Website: apple
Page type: payment
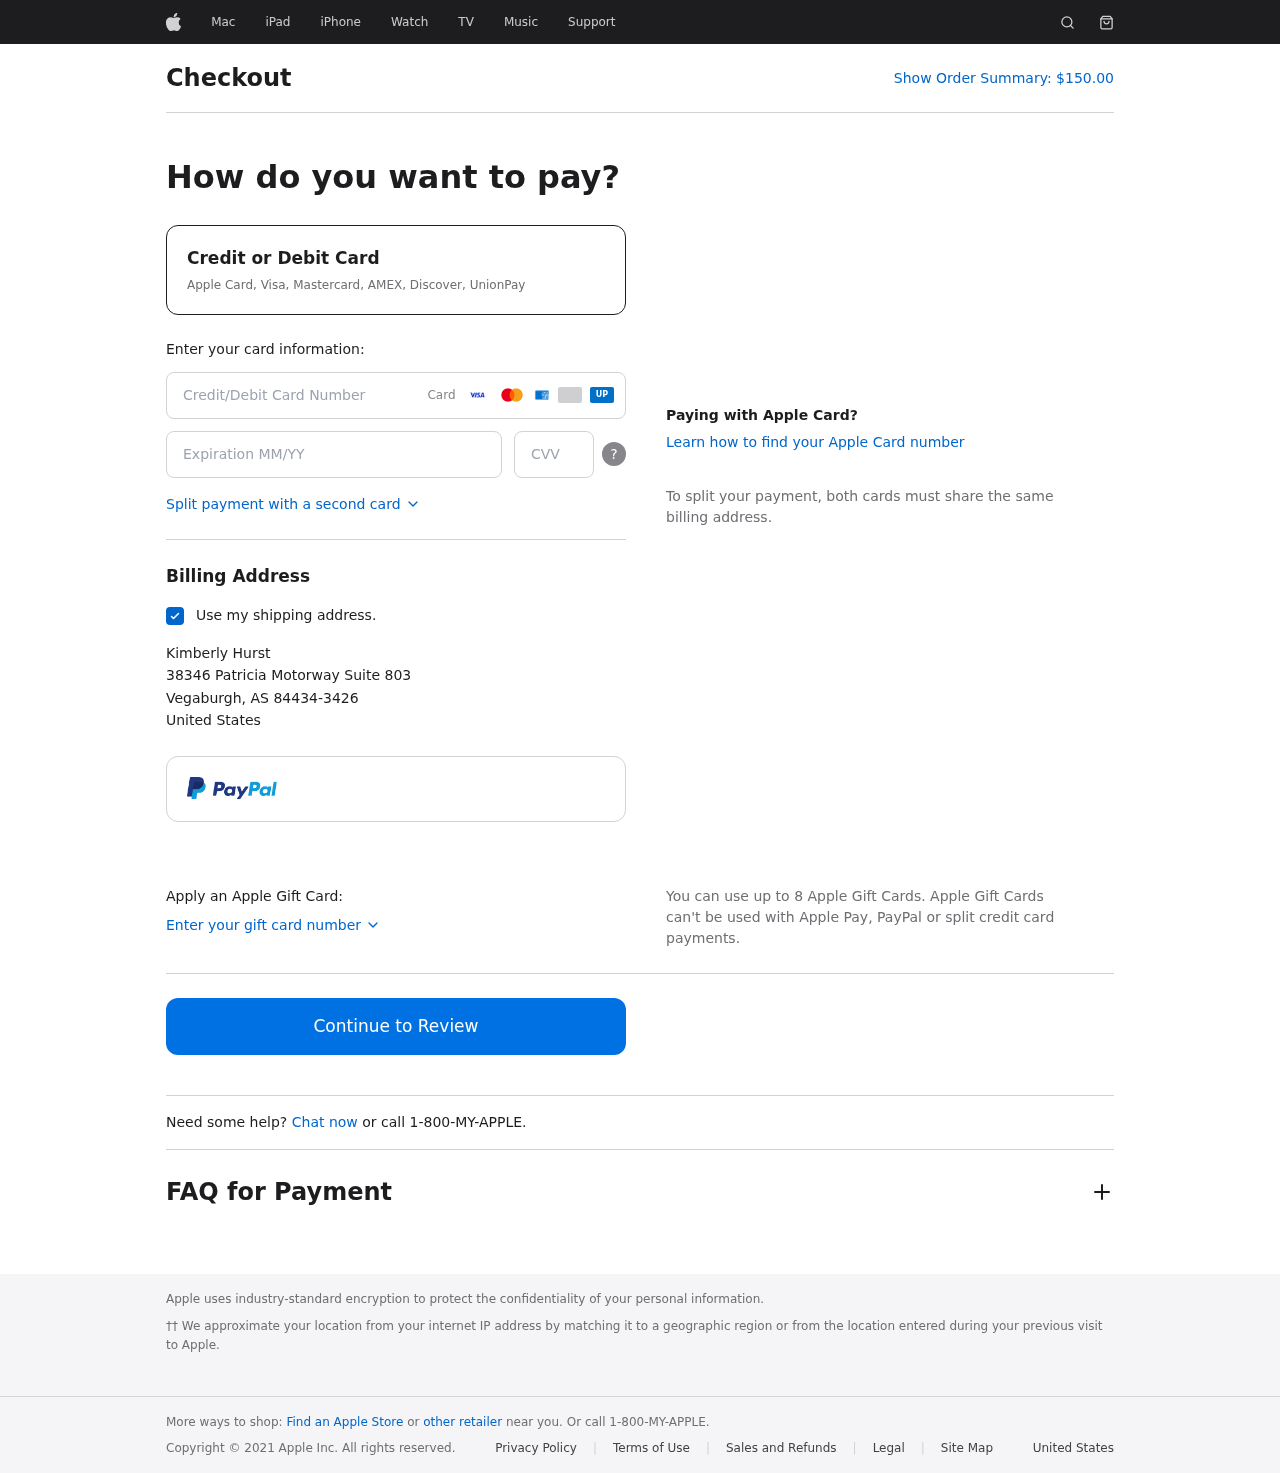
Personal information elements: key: PII_CARD_CVV
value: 350
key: PII_CARD_EXPIRY
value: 04/26
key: PII_CARD_NUMBER
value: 5564 0210 4214 4942
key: PII_CITY
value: Vegaburgh
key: PII_COUNTRY
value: United States
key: PII_FULLNAME
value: Kimberly Hurst
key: PII_POSTCODE_FULL
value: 84434-3426
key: PII_STATE_ABBR
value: AS
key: PII_STREET
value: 38346 Patricia Motorway Suite 803
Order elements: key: ORDER_TOTAL
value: $150.00